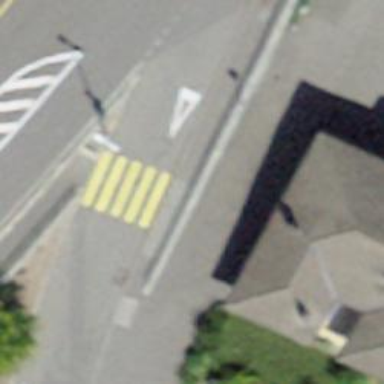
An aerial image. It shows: Uncontrolled zebra crossing.